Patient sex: F
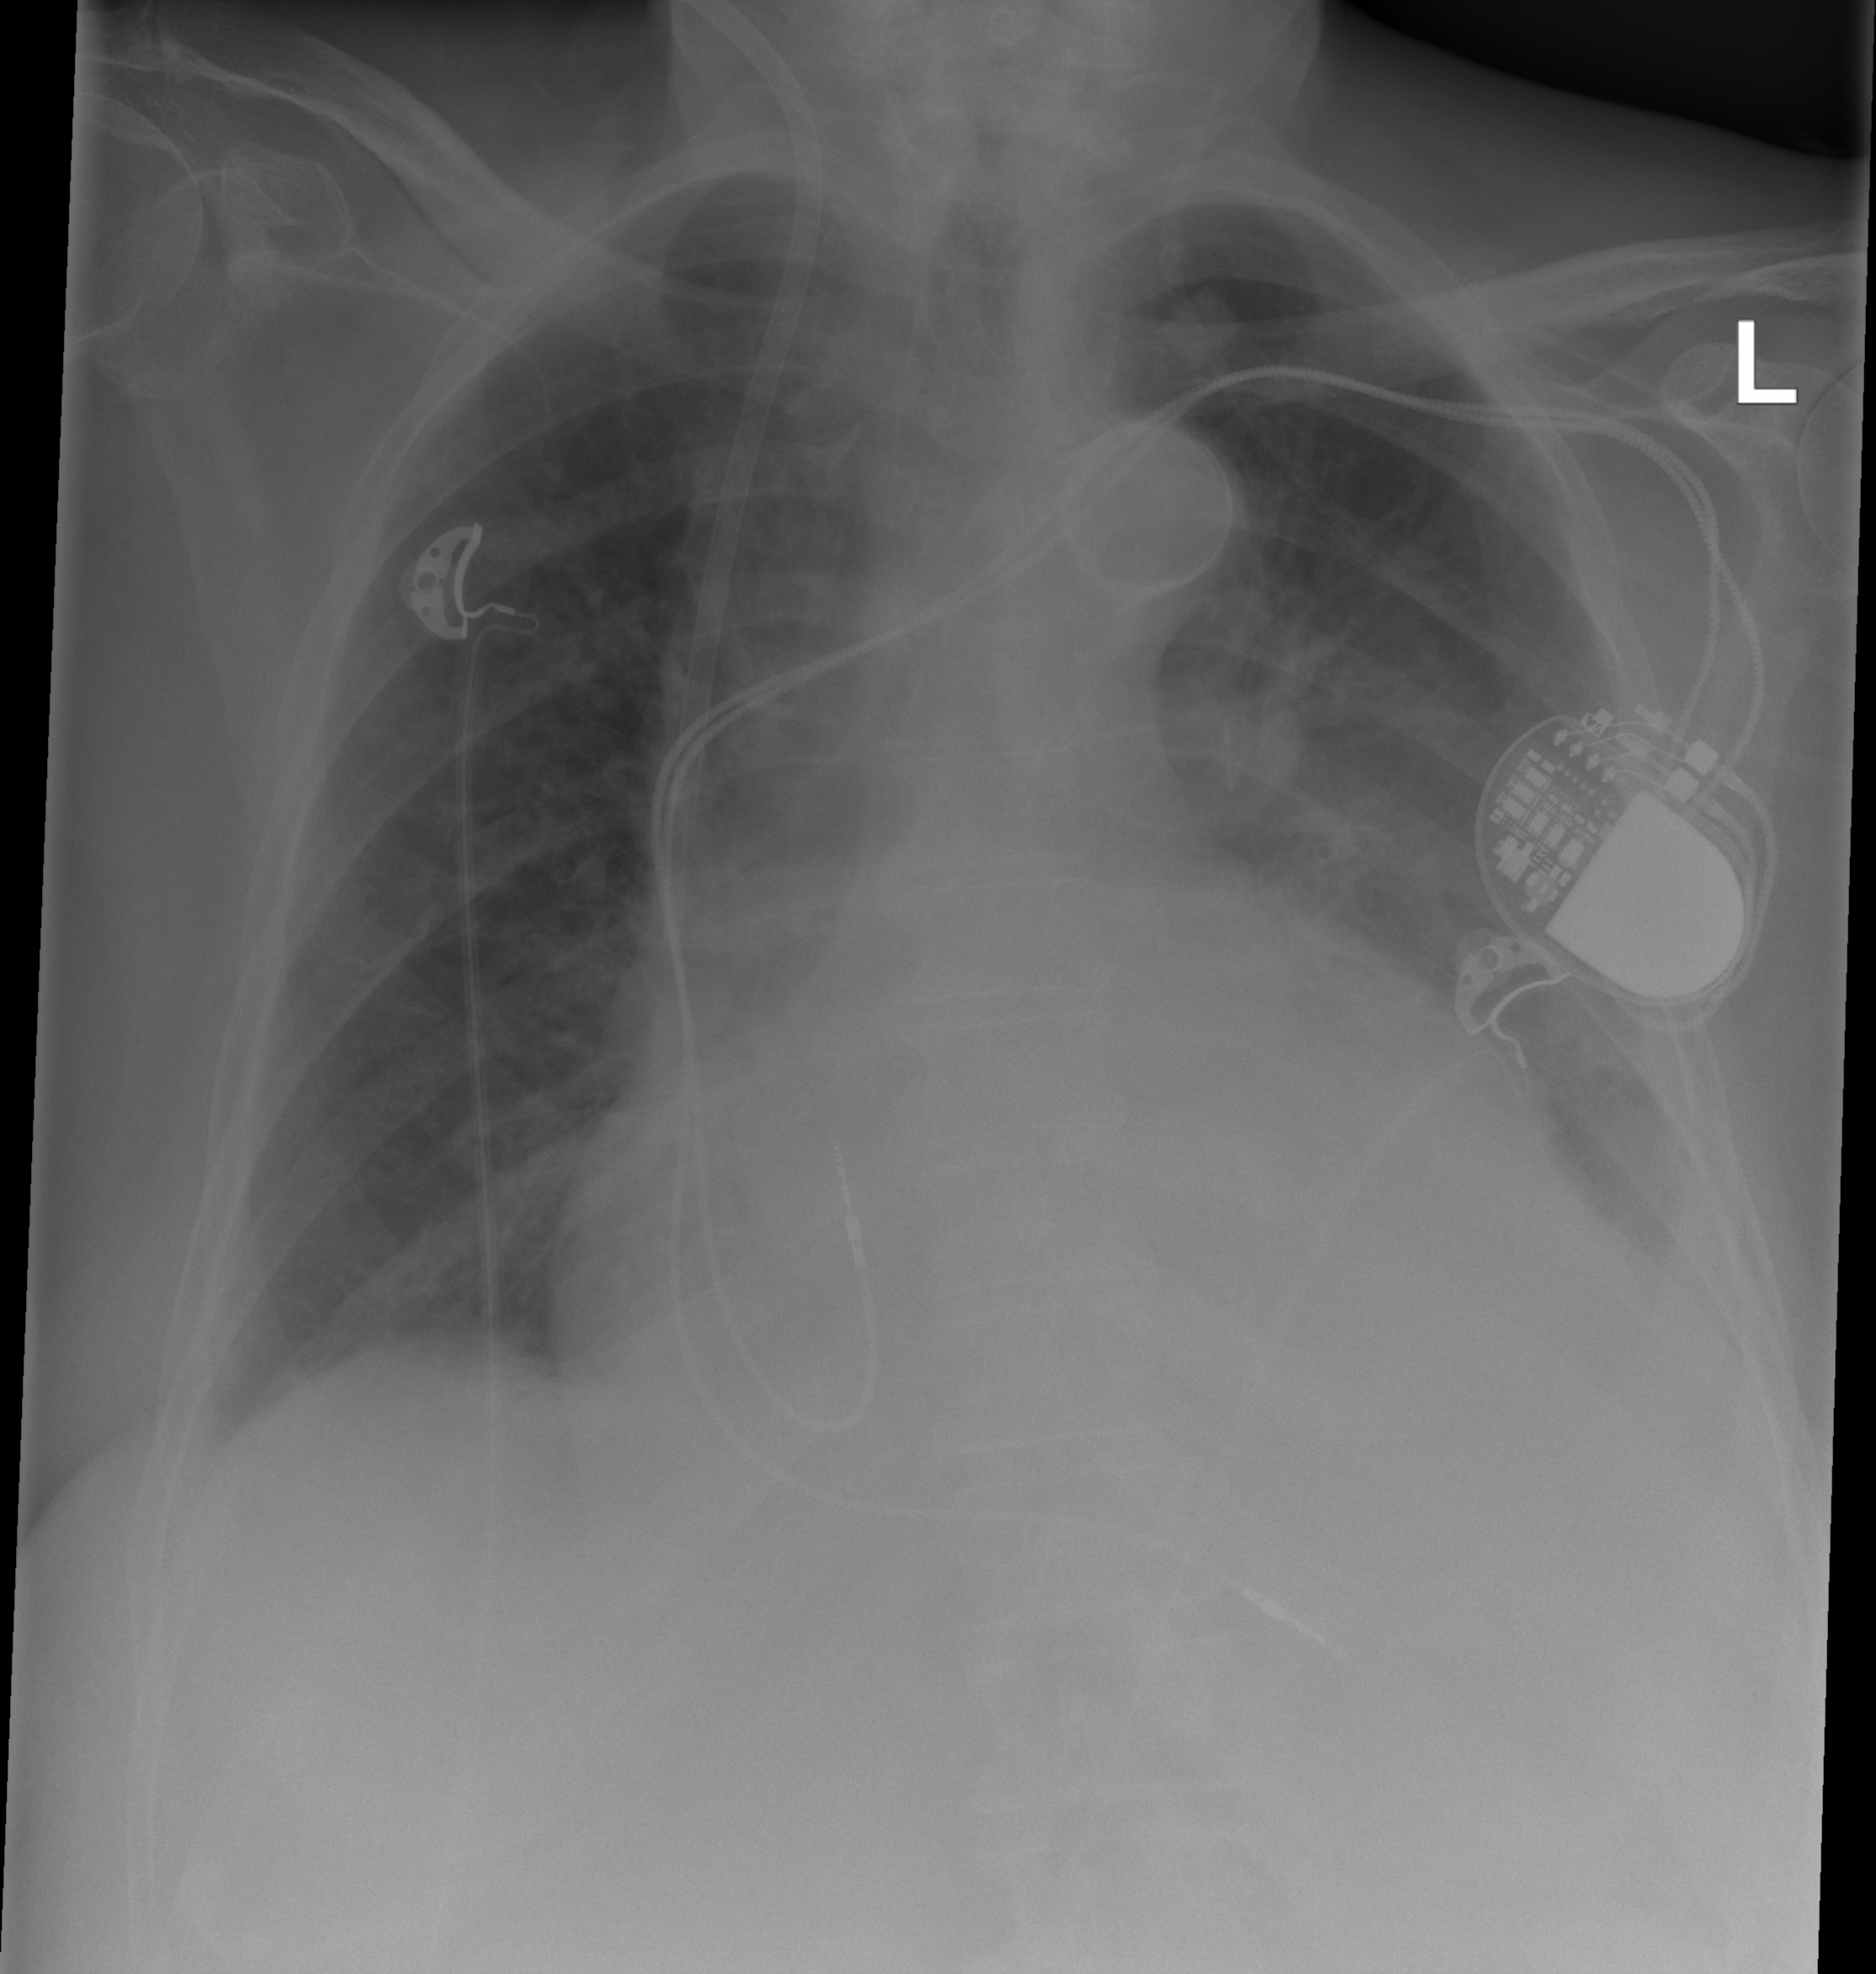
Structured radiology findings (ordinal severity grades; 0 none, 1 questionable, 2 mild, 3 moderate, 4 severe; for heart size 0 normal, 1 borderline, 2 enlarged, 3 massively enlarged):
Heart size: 3
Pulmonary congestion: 2
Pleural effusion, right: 2
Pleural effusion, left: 2
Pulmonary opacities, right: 0
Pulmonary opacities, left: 0
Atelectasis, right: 2
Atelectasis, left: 2